Interaction volume radius: 5 \u00c5
Interaction volume height: 15 \u00c5
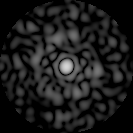
Disorder parameter: 0.8458